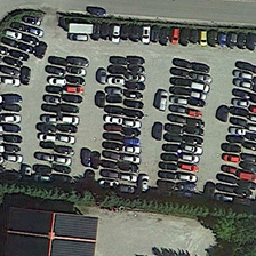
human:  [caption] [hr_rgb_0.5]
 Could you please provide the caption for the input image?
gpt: There is a parking lot at the corner of an intersection. The parking lot is full of cars. There are solar cells on the roof of the house.

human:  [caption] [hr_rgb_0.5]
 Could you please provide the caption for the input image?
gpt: this parking lot is crammed with cars next to a straight road and a house .

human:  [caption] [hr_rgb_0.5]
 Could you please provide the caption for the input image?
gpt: several cars in red and white and dark park at the corner of the road .

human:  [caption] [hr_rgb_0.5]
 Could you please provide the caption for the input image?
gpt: At the corner of the intersection there is a parking lot full of cars near the roof with a solar cell on the roof.

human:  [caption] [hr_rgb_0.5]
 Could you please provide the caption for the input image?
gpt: At the corner of a cross there is a parking lot full of cars near a house with solar cells on the roof.